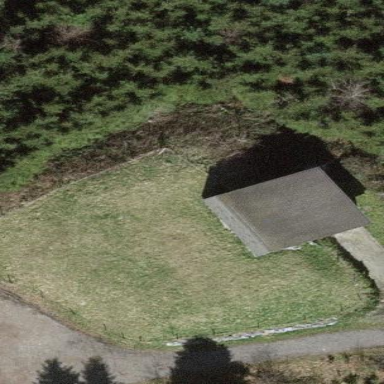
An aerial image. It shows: Fence.